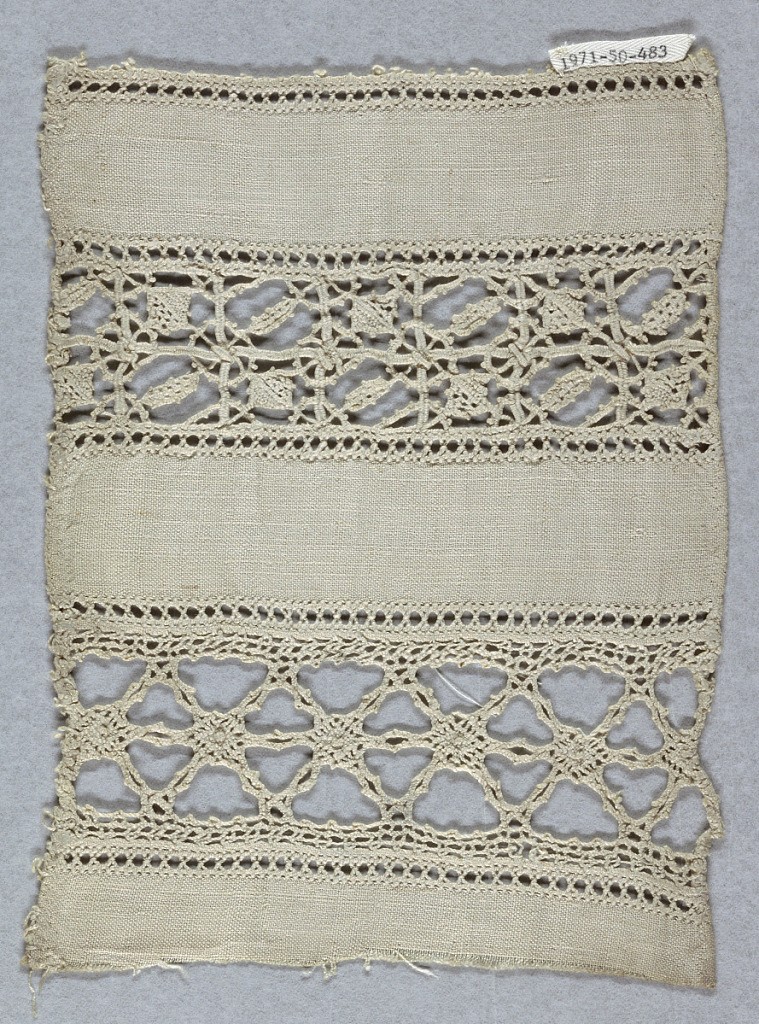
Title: Band
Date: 16th–17th century
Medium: linen Technique: grid of withdrawn element, needle lace (reticella), and bobbin lace, continuous braid-like
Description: Fragment with a band of needle lace and bobbin lace